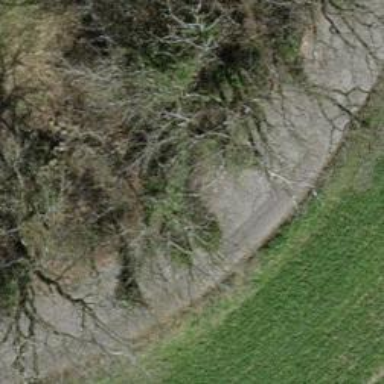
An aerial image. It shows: Row of trees in natural setting.